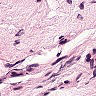
Metastatic tissue present: no